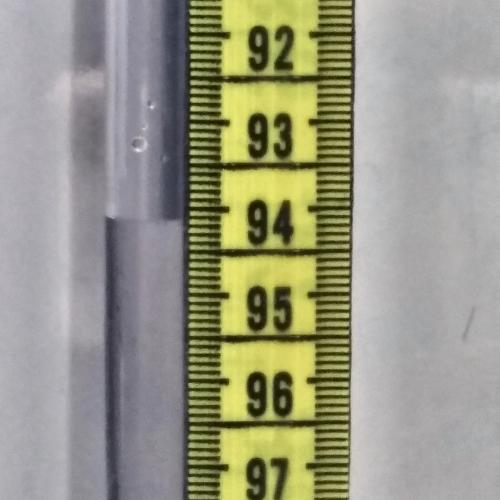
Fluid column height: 94.1 cm